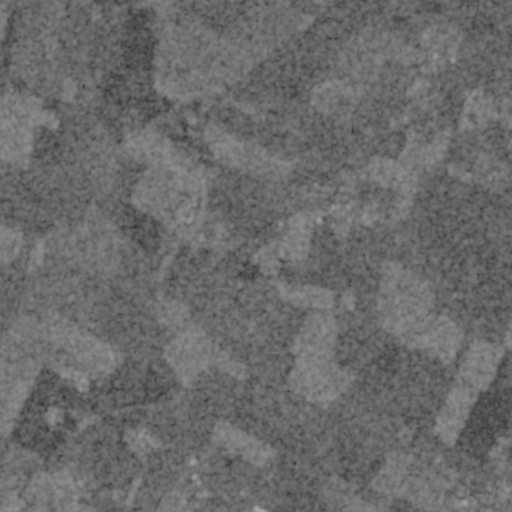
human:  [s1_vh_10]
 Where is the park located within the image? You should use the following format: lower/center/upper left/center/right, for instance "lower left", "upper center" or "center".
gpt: The park is located in the right of the image.
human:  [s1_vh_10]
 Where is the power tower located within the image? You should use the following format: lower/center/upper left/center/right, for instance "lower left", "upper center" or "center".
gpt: The power tower is located in the upper right of the image.
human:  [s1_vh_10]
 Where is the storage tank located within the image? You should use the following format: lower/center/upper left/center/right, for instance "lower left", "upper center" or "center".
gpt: The storage tank is located in the lower right of the image.
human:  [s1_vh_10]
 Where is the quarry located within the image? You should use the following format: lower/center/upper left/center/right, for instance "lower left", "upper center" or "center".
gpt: There is no quarry in the image.

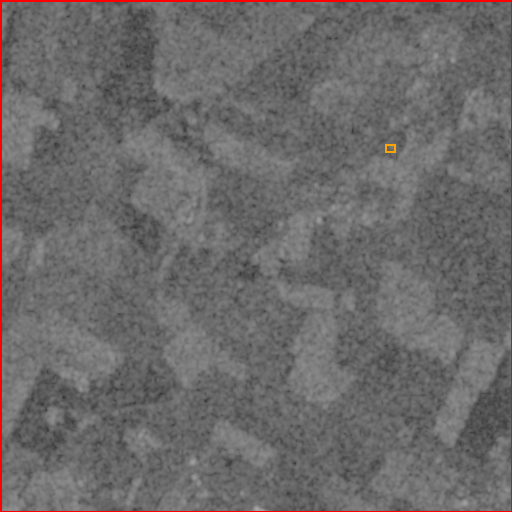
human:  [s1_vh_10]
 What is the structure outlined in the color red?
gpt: The structure outlined in red is a crop field.
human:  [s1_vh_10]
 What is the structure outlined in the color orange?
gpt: The structure outlined in orange is a park.
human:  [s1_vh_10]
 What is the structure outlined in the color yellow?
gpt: There is no yellow outline.